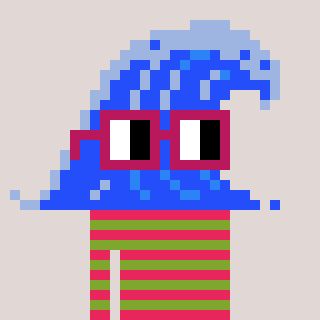
a pixel art character with square dark red glasses, a wave-shaped head and a slimegreen-colored body on a warm background